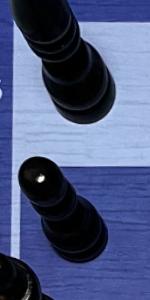
Label: Pawn_Black